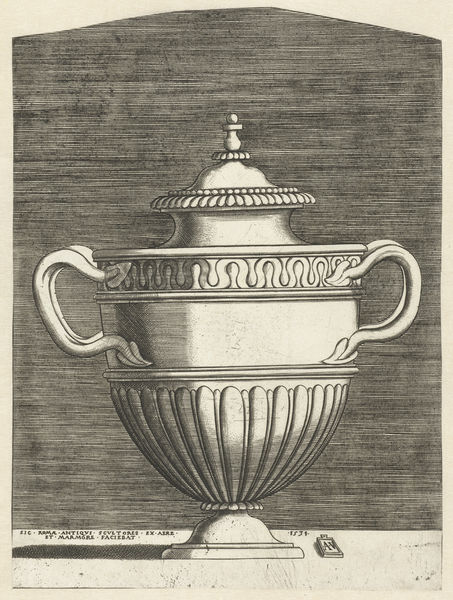
Titel: Vaas met een deksel en twee oortjes
Künstler: Agostino Veneziano
Standort: Amsterdam
Institution: Rijksmuseum
Schlagwörter: white, black, gray, grey, table, decorative, print, pot, vase, silver, greek, roman, metal, drawing, black and white, decoration, shadow, sketch, writing, urn, leaves, antique, engraving, cup, china, pottery, black white, round, fluted, latin, bowl, snake, base, engraved, chalice, handles, edge, roun, lid, scallop, handle, rim, trophy, grail, scalloped, 1531, ddecoration, tablle, squiggly, av, bse, enfraved, spear tail, 1834